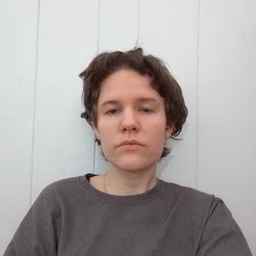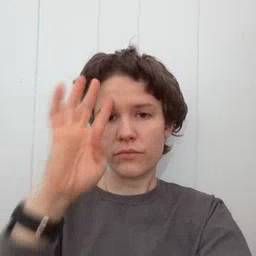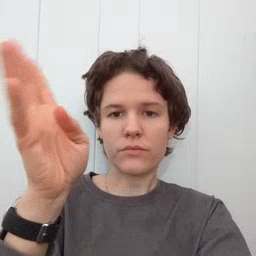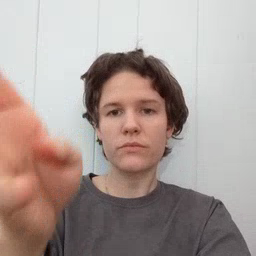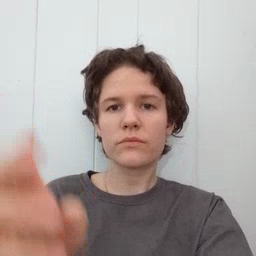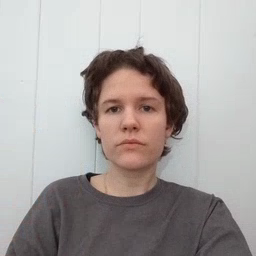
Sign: pretend